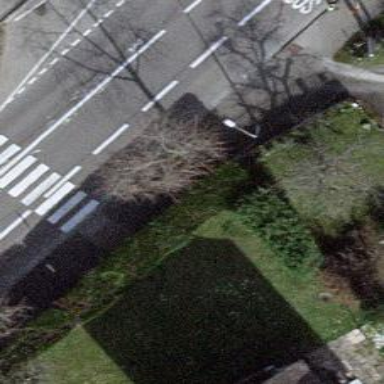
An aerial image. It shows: Retaining wall.